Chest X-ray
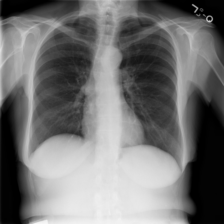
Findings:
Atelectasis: negative
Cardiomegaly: negative
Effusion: negative
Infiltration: negative
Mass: negative
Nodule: negative
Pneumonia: negative
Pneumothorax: negative
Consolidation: negative
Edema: negative
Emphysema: negative
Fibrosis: negative
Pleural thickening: negative
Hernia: negative